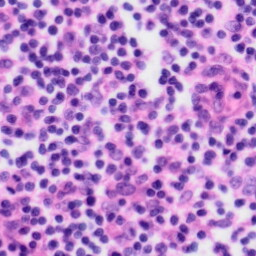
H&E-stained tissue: Tonsil